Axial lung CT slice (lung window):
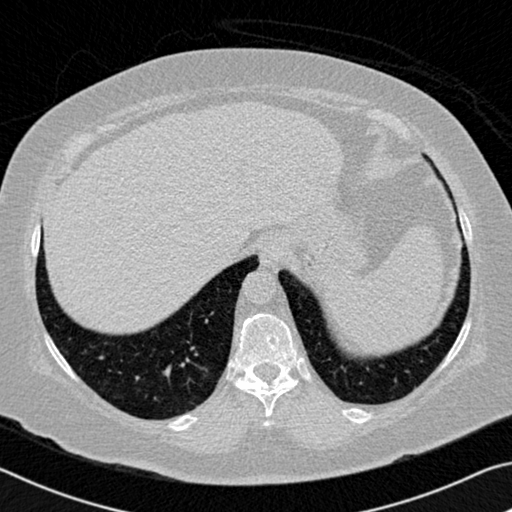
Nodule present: no